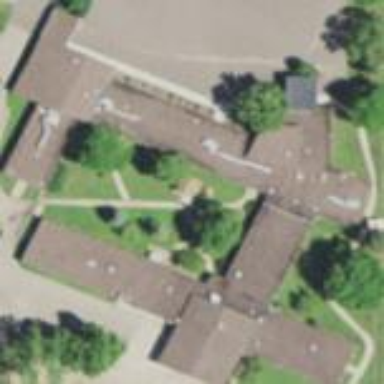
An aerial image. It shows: Nursing home building.